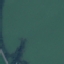
Land use / land cover: SeaLake